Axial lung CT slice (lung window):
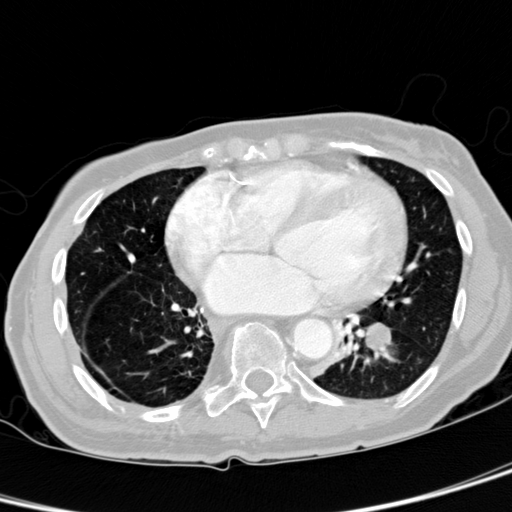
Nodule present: yes
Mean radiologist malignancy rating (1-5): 3.75